Interaction volume radius: 10 \u00c5
Interaction volume height: 15 \u00c5
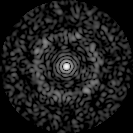
Disorder parameter: 0.8427